Interaction volume radius: 5 \u00c5
Interaction volume height: 20 \u00c5
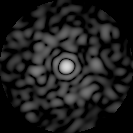
Disorder parameter: 0.8886